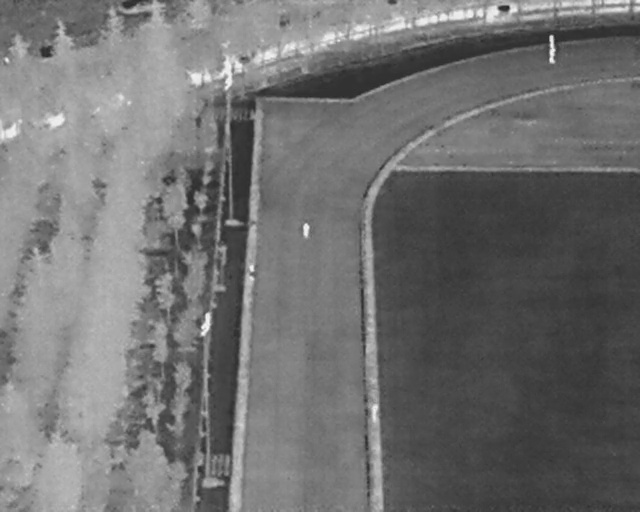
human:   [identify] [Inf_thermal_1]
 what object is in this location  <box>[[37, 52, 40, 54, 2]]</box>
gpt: <ref>1 small person at the center</ref>